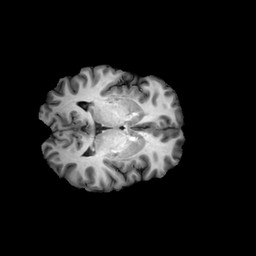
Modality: T1w
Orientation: axial
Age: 20
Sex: female
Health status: ill